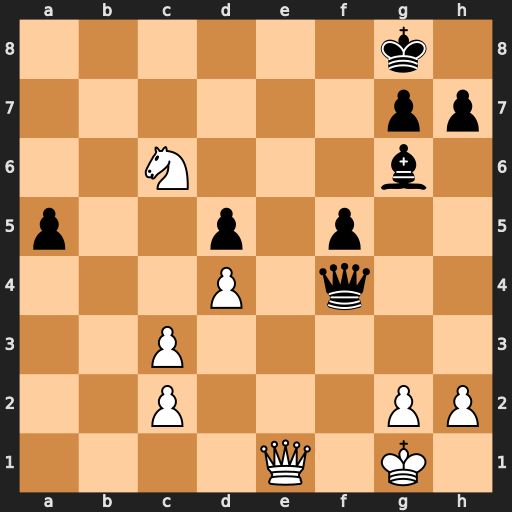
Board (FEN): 6k1/6pp/2N3b1/p2p1p2/3P1q2/2P5/2P3PP/4Q1K1
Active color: w
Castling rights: -
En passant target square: -
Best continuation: Qe6+ Kf8 Qe7+